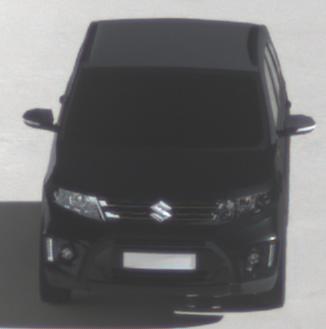
Make: Suzuki
Model: Vitara 1.6
Detailed model: Vitara (LY)
Model produced from: 2015/04
Model produced until: 2018/08
Doors: 5
Color: black
Road condition: dry road
Daytime: morning or afternoon
Contrast: high contrast